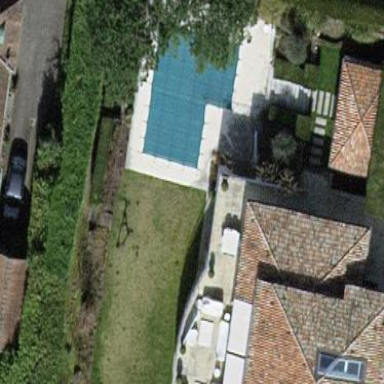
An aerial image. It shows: Swimming pool located in leisure land.